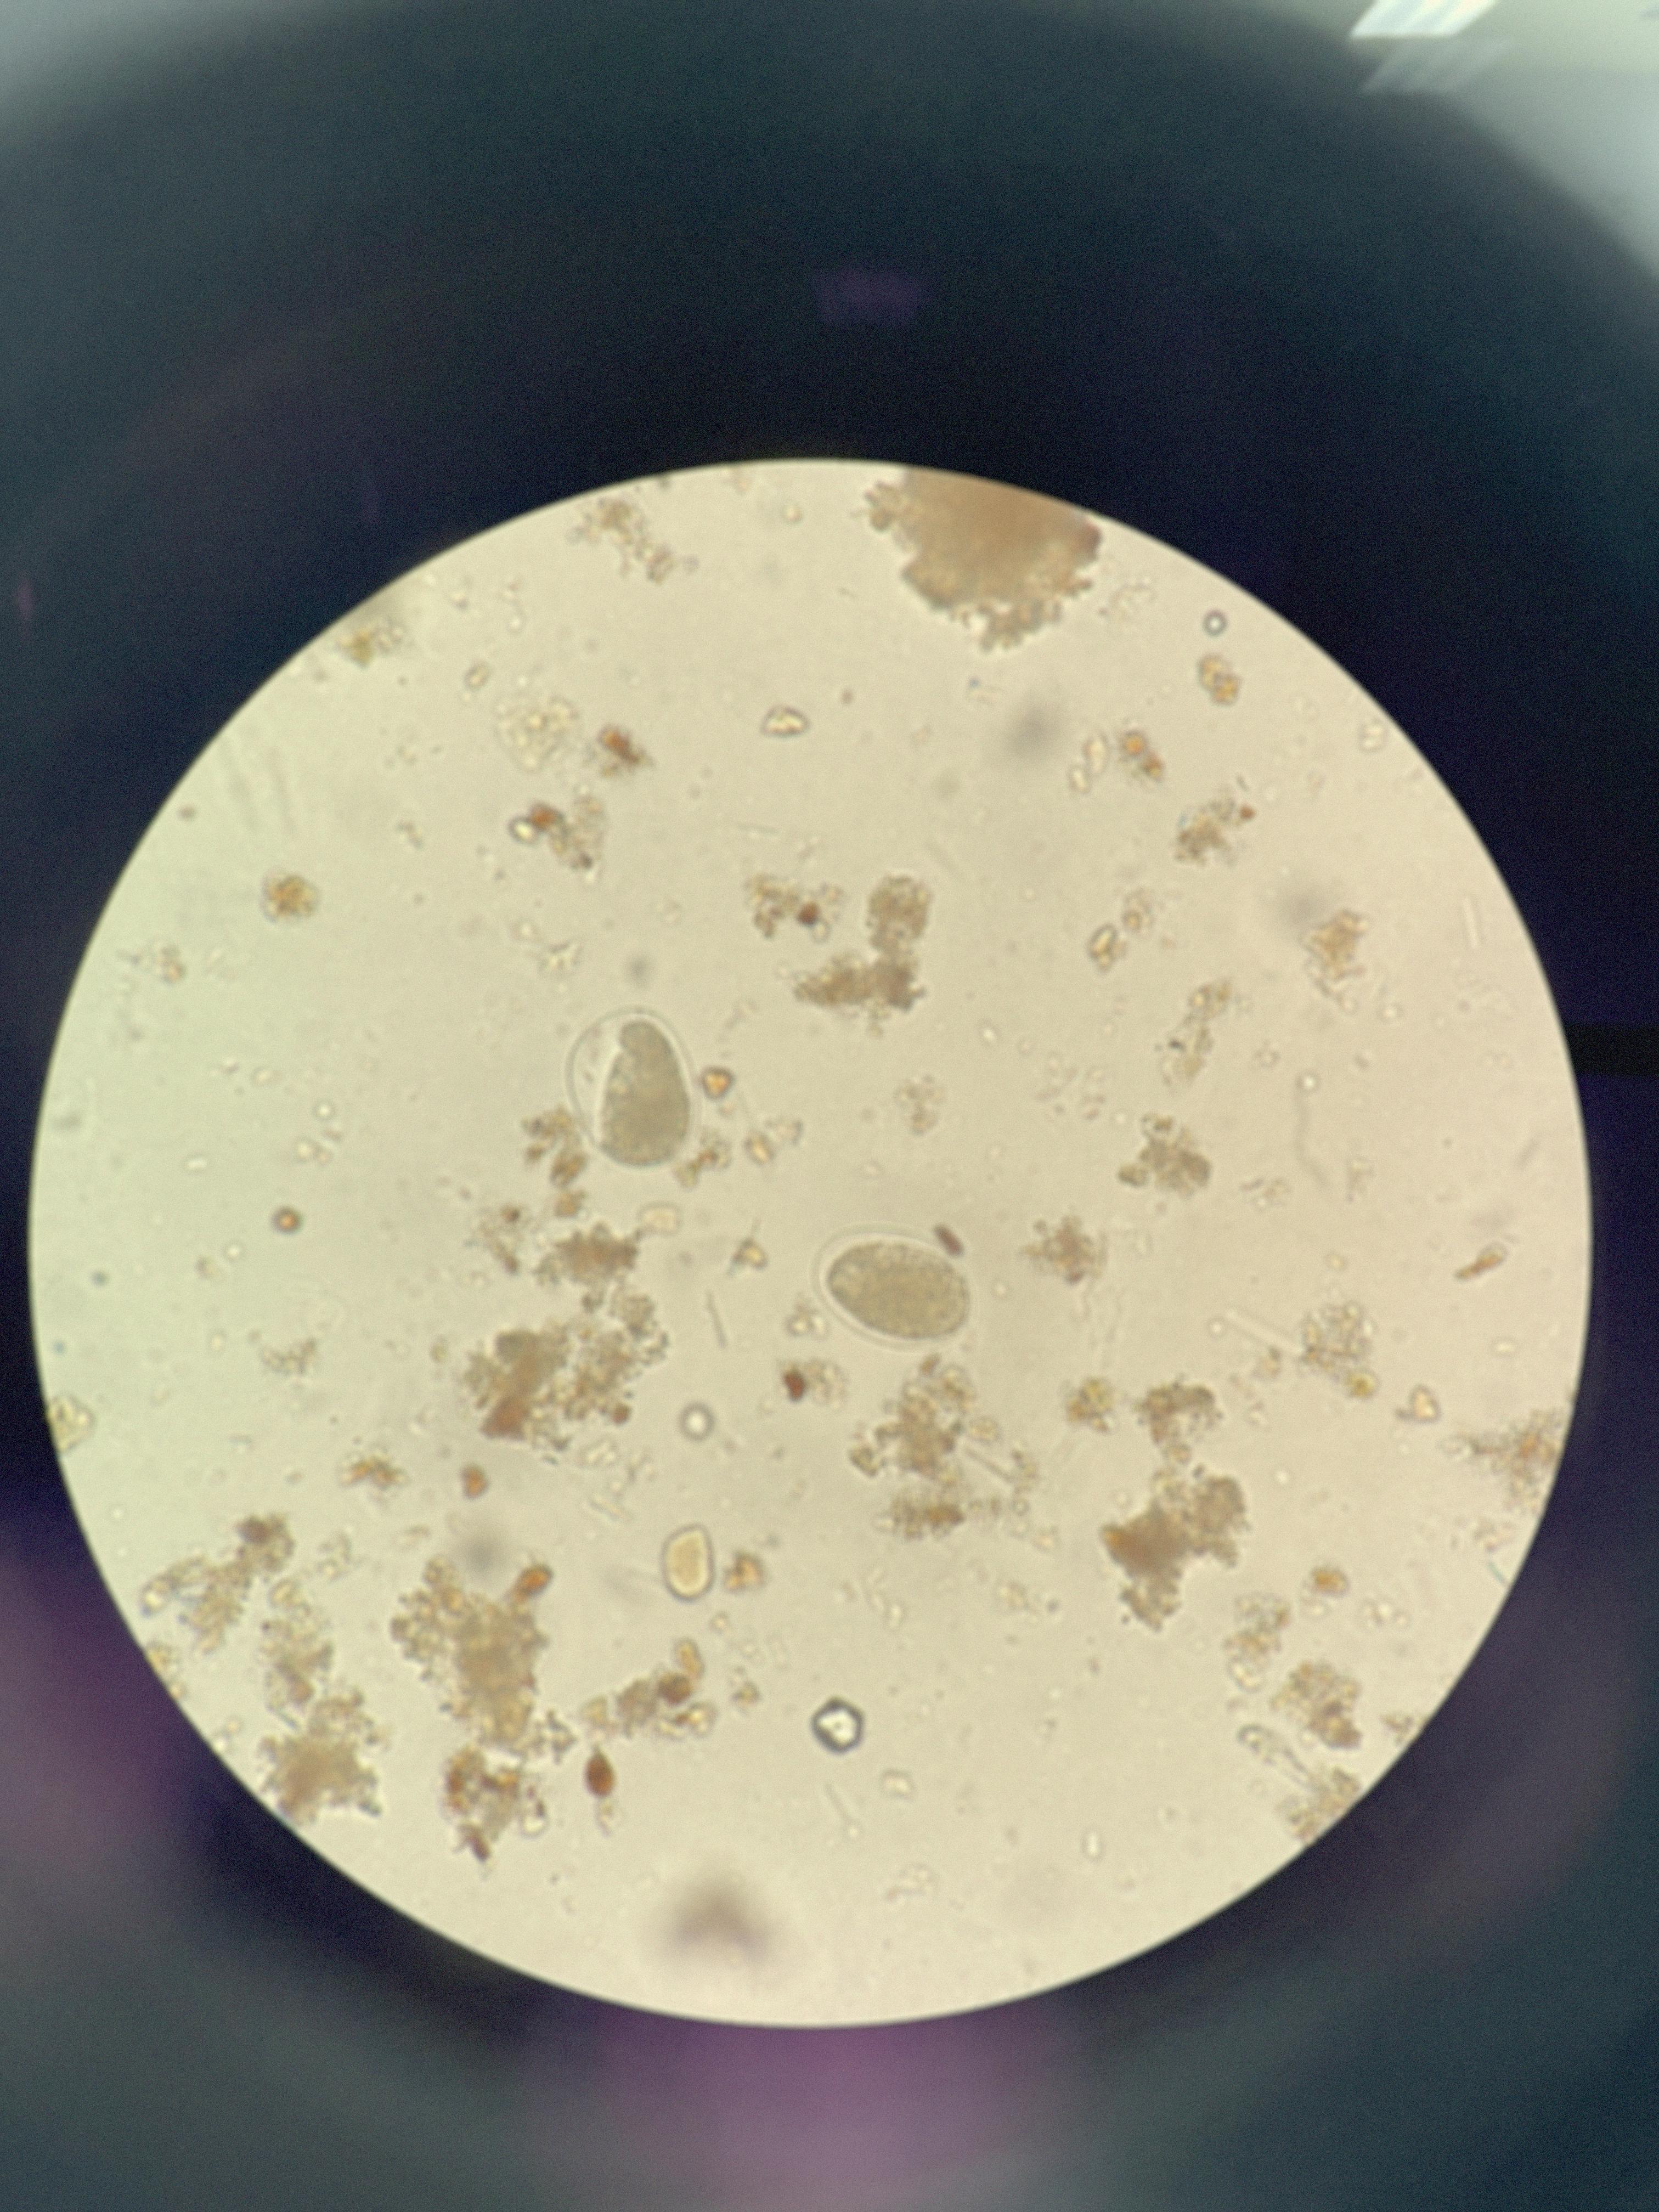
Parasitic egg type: Hookworm egg